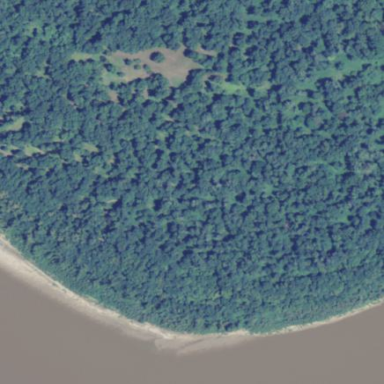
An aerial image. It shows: Beautiful beach with natural surroundings.